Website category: sports
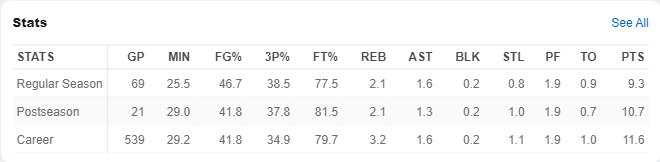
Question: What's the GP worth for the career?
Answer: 539

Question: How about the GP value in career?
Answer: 539

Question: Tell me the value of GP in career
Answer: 539

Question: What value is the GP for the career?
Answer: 539

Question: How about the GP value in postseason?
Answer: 21

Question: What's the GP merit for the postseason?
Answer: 21

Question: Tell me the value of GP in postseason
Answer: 21

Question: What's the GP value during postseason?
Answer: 21

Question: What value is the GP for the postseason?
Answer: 21

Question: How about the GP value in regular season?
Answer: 69

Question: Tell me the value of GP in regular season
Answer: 69

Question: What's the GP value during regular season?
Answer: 69

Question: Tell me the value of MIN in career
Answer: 29.2

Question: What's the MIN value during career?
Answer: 29.2

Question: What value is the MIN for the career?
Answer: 29.2

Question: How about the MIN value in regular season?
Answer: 25.5

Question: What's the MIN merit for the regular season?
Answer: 25.5

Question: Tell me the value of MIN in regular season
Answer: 25.5

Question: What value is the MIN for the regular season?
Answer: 25.5

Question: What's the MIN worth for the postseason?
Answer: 29.0

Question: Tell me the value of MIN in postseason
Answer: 29.0

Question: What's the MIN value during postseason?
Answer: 29.0

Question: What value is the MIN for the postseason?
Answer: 29.0

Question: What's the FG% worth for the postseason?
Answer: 41.8

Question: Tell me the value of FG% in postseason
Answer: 41.8

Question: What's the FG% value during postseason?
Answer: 41.8

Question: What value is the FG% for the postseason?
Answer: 41.8

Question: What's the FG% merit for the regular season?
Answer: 46.7

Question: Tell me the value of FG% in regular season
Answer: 46.7

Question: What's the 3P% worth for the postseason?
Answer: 37.8

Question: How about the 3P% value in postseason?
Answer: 37.8

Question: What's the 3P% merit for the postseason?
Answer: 37.8

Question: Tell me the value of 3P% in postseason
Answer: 37.8

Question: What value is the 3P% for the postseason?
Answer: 37.8

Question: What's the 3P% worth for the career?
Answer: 34.9

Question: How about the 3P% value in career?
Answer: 34.9

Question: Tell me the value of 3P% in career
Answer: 34.9

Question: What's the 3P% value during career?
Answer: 34.9

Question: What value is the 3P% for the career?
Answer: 34.9

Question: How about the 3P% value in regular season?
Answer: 38.5

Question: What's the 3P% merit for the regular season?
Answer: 38.5

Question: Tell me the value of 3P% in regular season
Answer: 38.5

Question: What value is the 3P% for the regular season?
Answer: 38.5

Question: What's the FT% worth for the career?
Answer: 79.7

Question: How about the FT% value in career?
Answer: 79.7

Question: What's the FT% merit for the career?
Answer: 79.7

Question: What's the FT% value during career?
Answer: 79.7

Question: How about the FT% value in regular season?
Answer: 77.5

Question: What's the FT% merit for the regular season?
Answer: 77.5

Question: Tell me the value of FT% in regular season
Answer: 77.5

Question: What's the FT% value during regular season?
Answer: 77.5

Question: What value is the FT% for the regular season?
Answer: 77.5

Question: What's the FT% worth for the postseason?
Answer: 81.5

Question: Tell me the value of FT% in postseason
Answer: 81.5

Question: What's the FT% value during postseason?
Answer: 81.5

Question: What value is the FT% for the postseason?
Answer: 81.5

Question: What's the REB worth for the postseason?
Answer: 2.1

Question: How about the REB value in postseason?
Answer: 2.1

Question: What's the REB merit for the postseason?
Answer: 2.1

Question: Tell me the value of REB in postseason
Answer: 2.1

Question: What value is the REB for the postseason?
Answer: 2.1

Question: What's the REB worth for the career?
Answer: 3.2

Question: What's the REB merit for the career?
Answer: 3.2

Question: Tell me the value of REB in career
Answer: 3.2